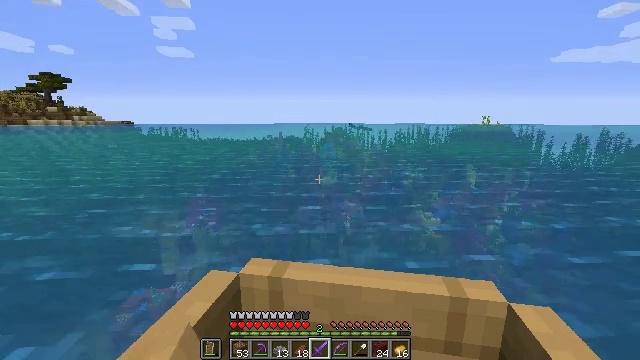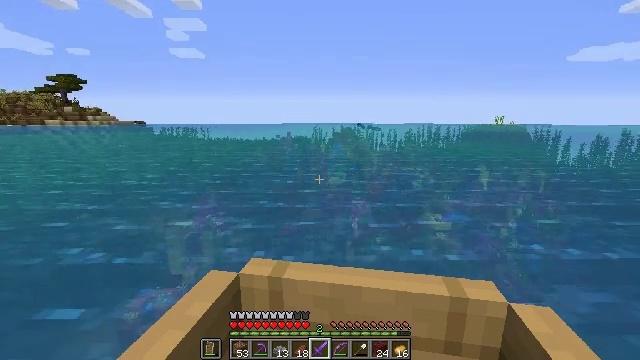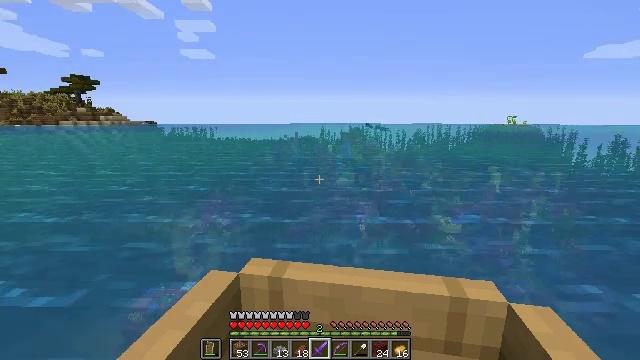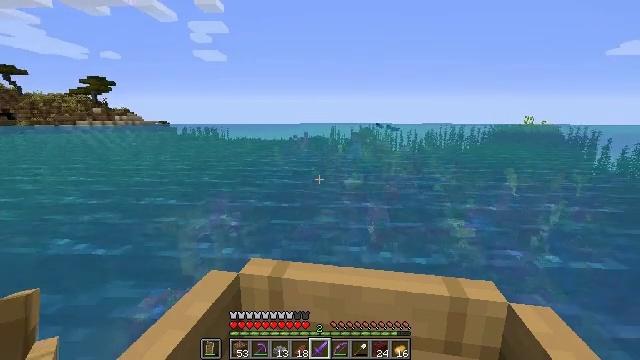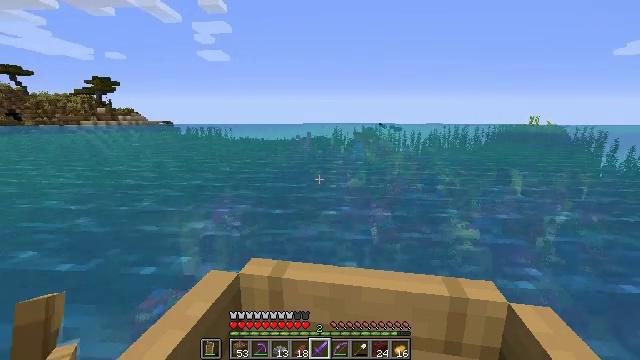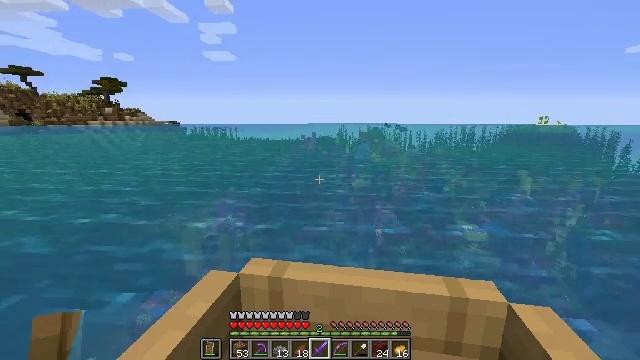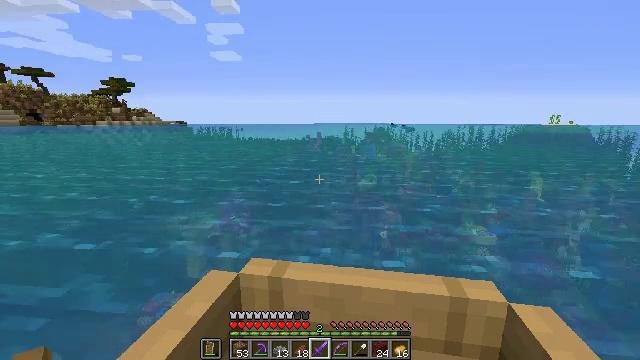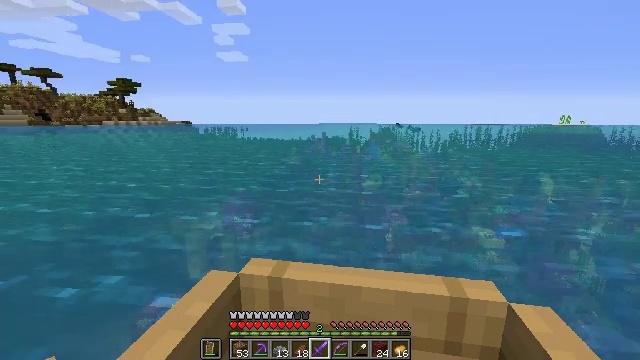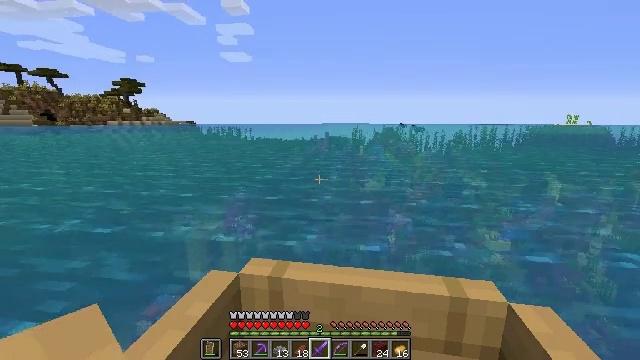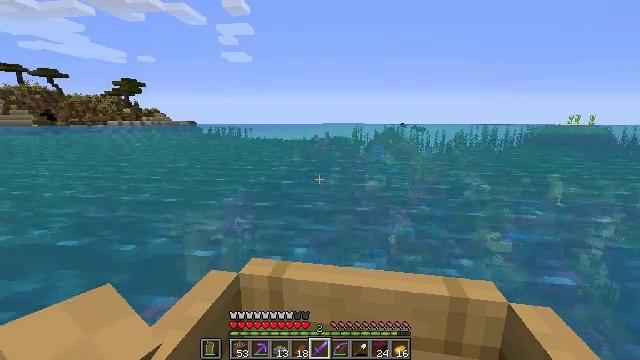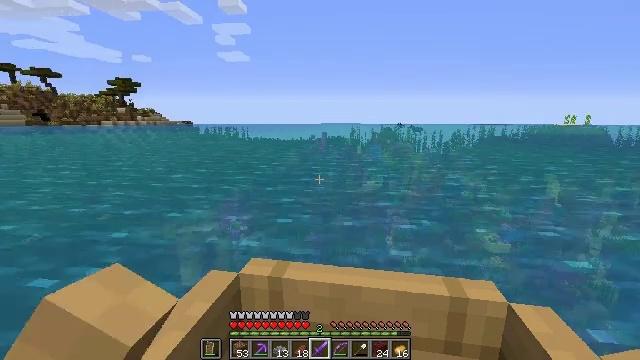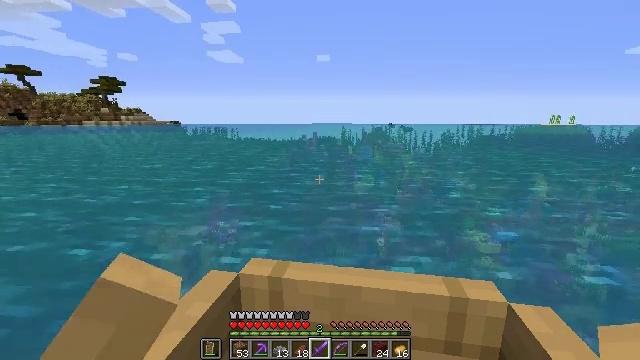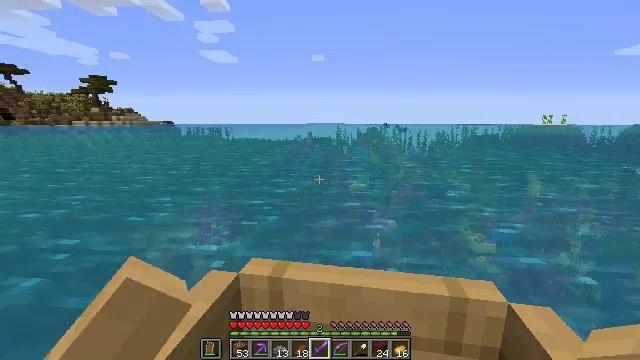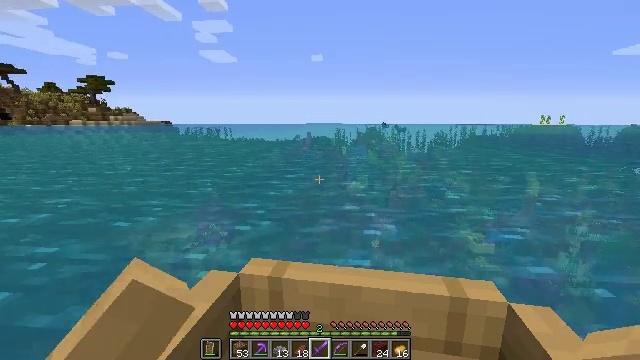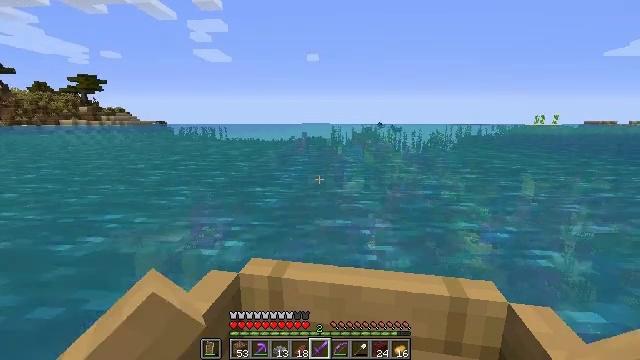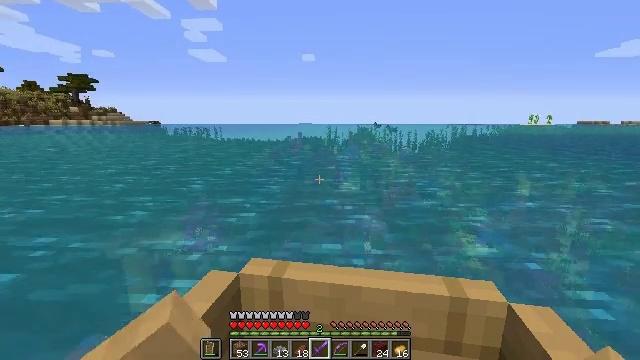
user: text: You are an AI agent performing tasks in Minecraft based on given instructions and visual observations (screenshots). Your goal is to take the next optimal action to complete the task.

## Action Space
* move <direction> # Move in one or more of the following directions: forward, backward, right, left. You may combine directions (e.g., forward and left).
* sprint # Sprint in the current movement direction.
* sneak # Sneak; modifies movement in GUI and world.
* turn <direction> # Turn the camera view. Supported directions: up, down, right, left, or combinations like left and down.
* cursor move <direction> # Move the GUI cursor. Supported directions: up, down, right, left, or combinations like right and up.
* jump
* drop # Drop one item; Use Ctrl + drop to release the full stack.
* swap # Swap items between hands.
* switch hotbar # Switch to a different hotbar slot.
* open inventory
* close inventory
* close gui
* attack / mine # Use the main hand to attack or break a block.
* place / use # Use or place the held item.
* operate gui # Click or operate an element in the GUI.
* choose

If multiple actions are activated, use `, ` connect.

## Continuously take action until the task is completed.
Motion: motion action
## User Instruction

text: mine block bubble coral block
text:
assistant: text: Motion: move forward
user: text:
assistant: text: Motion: move forward
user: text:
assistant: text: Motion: move forward
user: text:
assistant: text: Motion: move forward
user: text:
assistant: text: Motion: move forward
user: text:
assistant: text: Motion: move forward
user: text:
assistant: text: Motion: move forward
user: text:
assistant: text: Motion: move forward and move right
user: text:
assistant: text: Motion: move forward and move right
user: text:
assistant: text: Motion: move forward
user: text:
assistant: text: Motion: move forward
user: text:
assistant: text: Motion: move forward
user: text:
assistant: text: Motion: move forward
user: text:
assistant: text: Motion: move forward
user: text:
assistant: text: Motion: move forward
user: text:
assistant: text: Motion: move forward
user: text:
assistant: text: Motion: move forward
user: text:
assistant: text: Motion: move forward
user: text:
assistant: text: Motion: move forward
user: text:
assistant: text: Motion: move forward
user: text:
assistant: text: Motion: move forward
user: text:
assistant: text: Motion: move forward
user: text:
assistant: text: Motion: move forward
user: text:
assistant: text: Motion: move forward
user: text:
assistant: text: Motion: move forward
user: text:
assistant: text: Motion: move forward
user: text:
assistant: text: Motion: move forward
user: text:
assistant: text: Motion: move forward
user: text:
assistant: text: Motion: move forward
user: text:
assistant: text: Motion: move forward